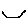
Label: hexagon